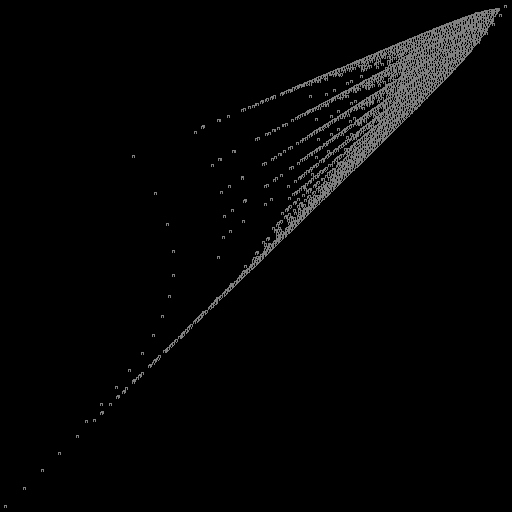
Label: drumlin